Question: I've a scroll view which has several UIViews that shows information to the user. This scrollview supports only horizontal scrolling and when user starts scrolling from left to right or vise versa, the center view should be bigger and the previous and next views should be smaller (as shown in the below view).

I'm able to do this by changing the frames of all the views that appear on the scrollviews. But the animation is not smooth. I just want to resize the views while scrolling according to their position. Is there anyway to do this? Any help greatly appreciated.
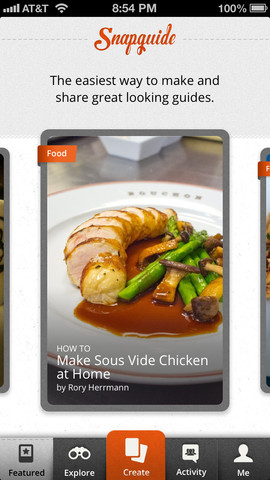
Answer: Well you could look at these links
<URL>
Or I can provide a better solution to you with . Please refer to it and I think this might help you , and its pretty easy to integrate too :)